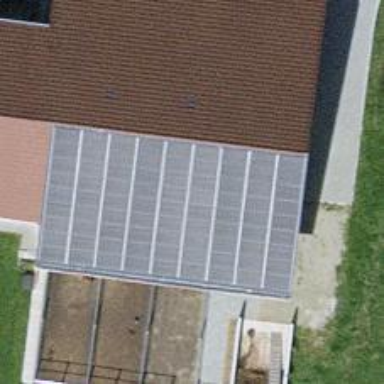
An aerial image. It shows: Solar power generator using photovoltaic panels.